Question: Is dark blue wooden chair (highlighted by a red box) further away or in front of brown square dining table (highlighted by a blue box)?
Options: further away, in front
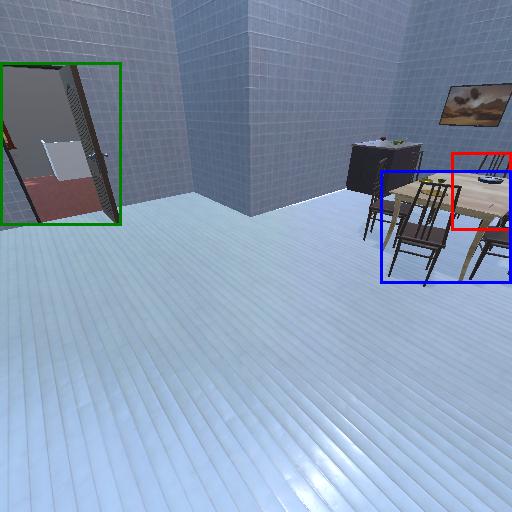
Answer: further away